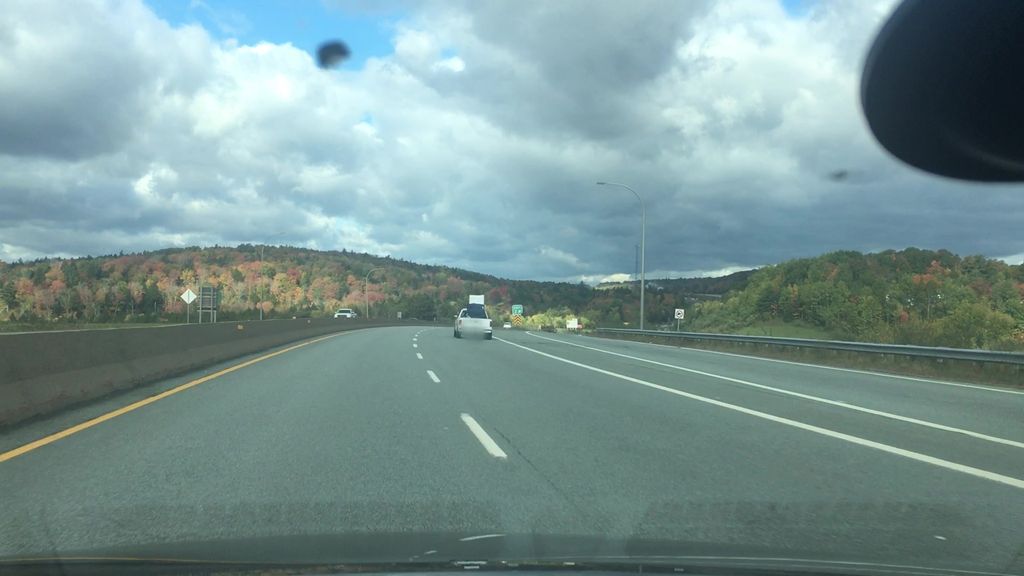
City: halifax